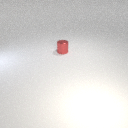
small red metal cylinder